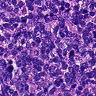
Metastatic tissue present: no